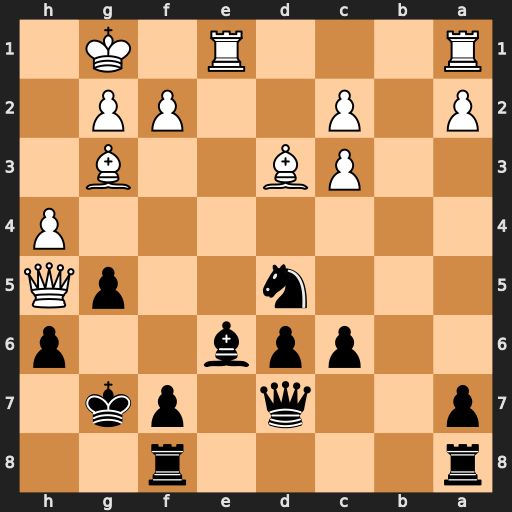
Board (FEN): r4r2/p2q1pk1/2ppb2p/3n2pQ/7P/2PB2B1/P1P2PP1/R3R1K1
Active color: b
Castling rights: -
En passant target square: -
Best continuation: Bg4 Qxg4 Qxg4